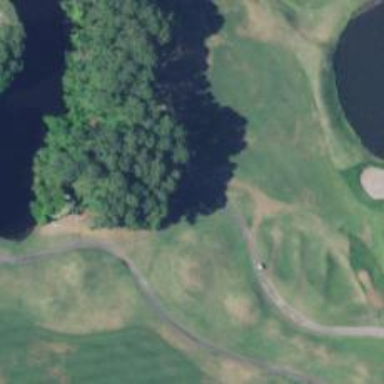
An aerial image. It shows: Golf cartpath that is also road path.